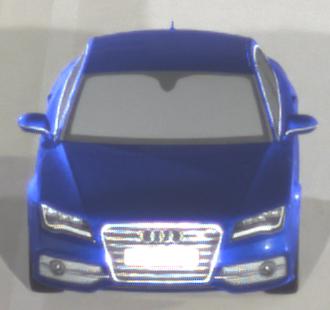
Make: Audi
Model: S7 Sportback cod
Detailed model: S7 (4G) Sportback
Model produced from: 2012/06
Model produced until: 2014/05
Doors: 5
Color: blue
Road condition: dry road
Daytime: night
Contrast: high contrast